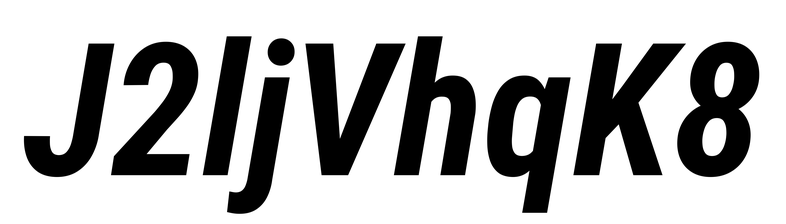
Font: Roboto-Italic_Condensed_Bold_Italic